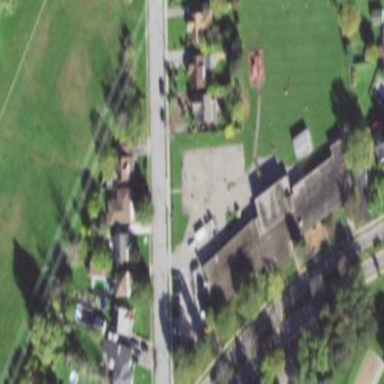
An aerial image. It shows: School.